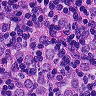
Metastatic tissue present: yes